Field crop: maize
Growth stage: 2
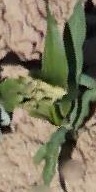
Species: maize